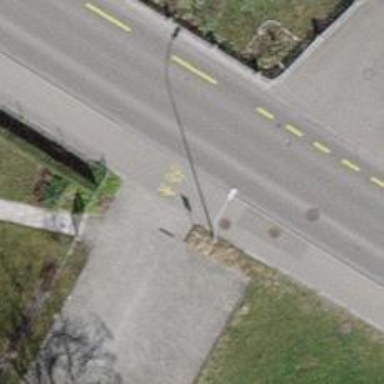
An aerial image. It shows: Unmarked crossing on the road.